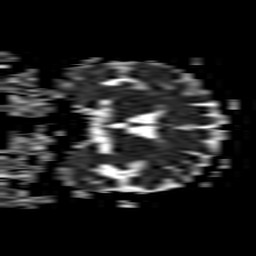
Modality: ADC
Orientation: coronal
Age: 76
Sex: male
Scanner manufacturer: philips
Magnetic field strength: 1.5 T
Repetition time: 3.657 s
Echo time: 0.06922 s